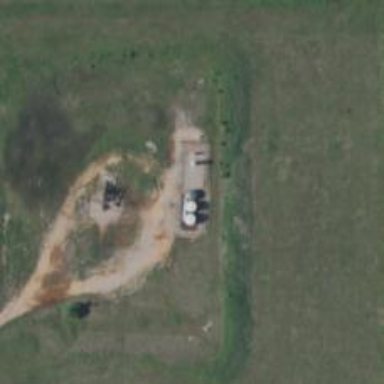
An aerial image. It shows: Storage tank with man-made structure.